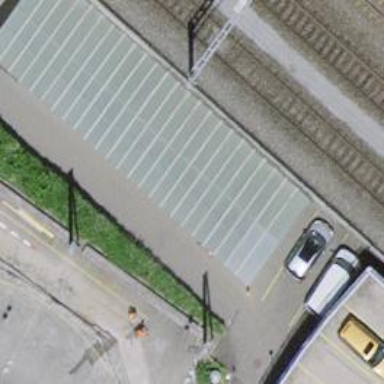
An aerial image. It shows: Bicycle parking area.